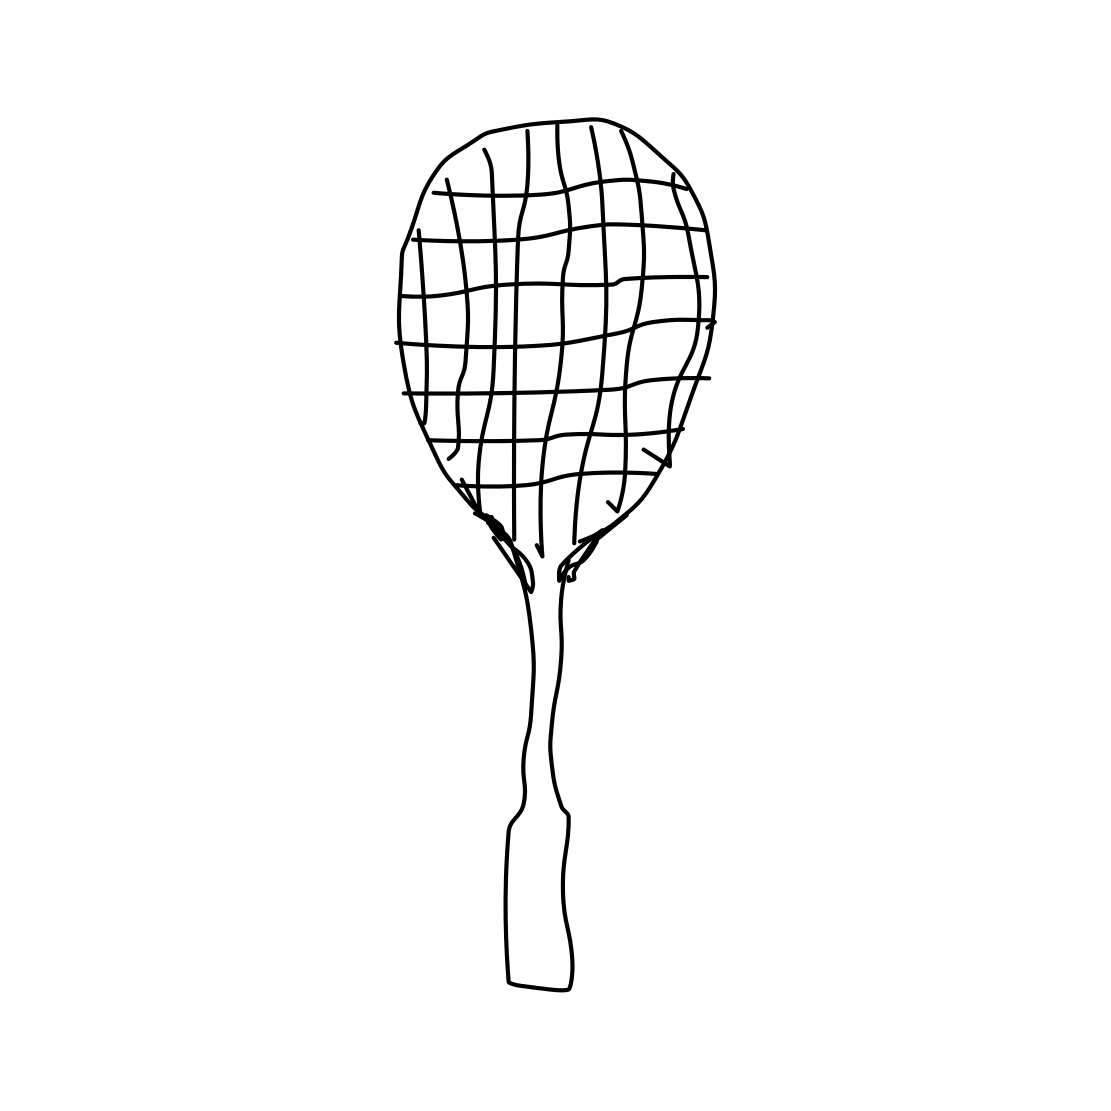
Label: tennis-racket